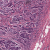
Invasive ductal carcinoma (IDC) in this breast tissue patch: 1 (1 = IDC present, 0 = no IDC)